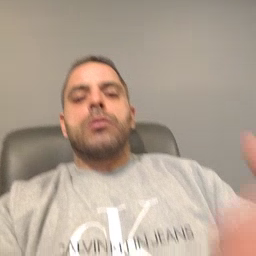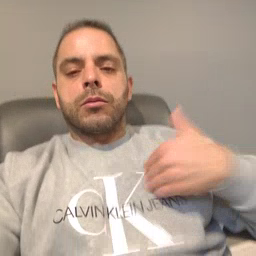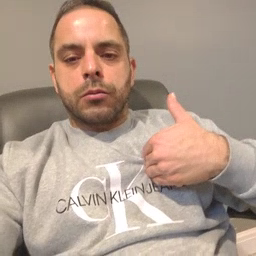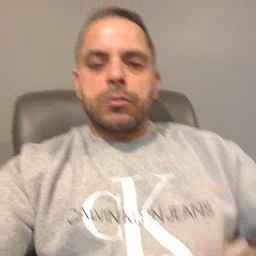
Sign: have